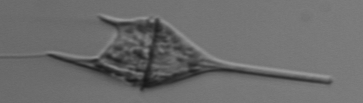
Label: Tripos_lineatus